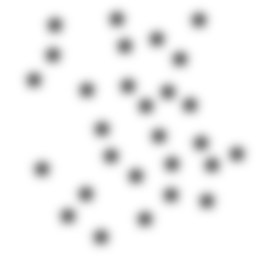
Squares: 0
Triangles: 0
Stars: 28
Total shapes: 28